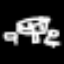
Label: mushroom